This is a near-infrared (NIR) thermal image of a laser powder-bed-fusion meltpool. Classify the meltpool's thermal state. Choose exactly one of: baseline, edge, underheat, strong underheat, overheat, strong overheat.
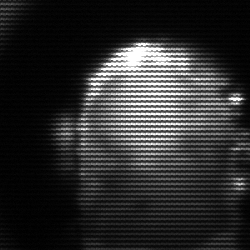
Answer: baseline